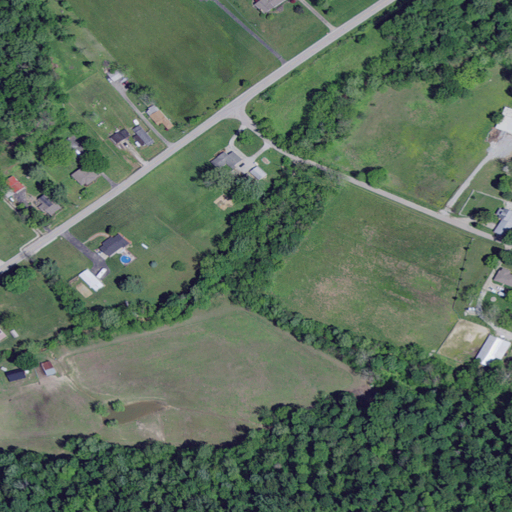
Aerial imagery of valley in Kentucky named Rearden Hollow containing deciduous forest, pasture, open development, mixed forest, low intensity development, and grassland